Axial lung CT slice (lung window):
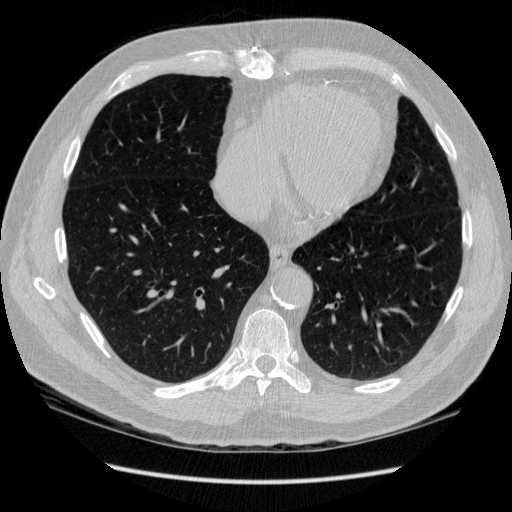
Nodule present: no